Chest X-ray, PA view. Patient: 76 years old, sex M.
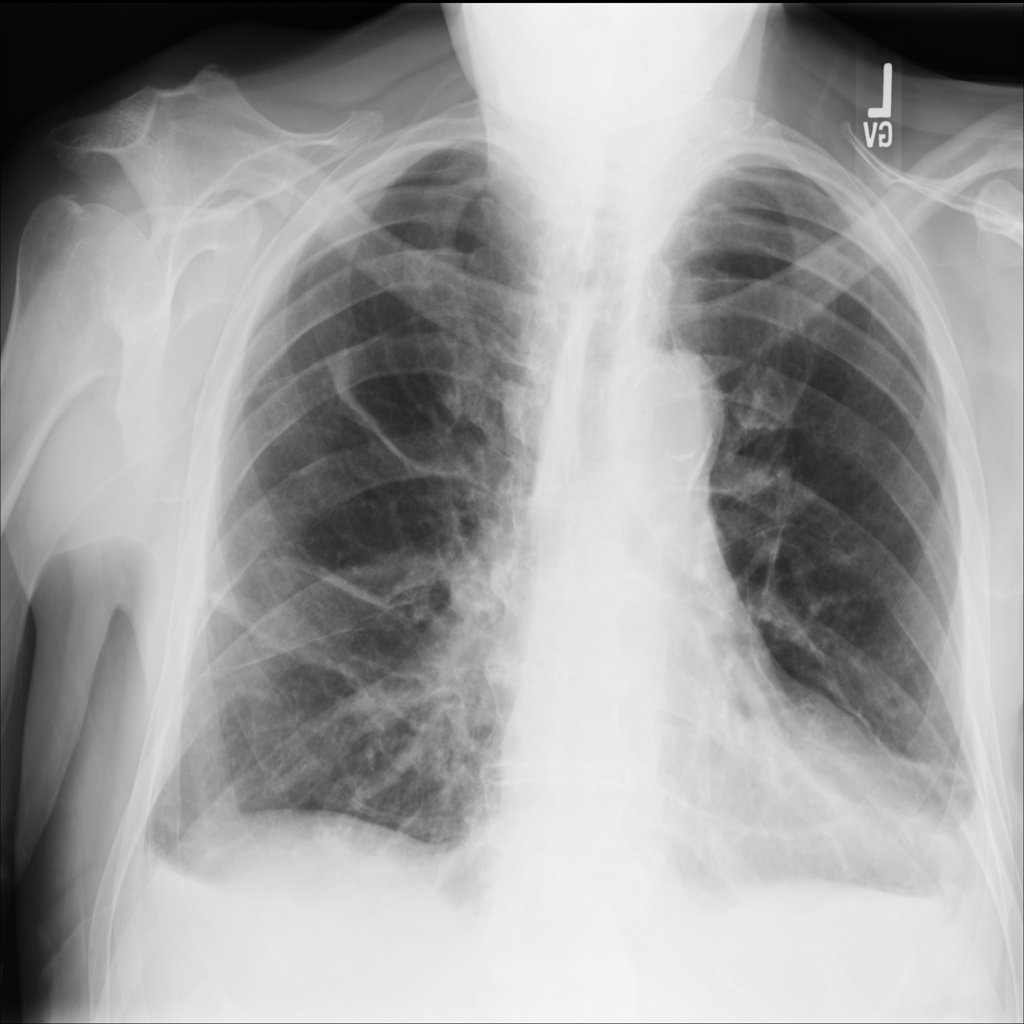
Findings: Atelectasis, Effusion, Emphysema